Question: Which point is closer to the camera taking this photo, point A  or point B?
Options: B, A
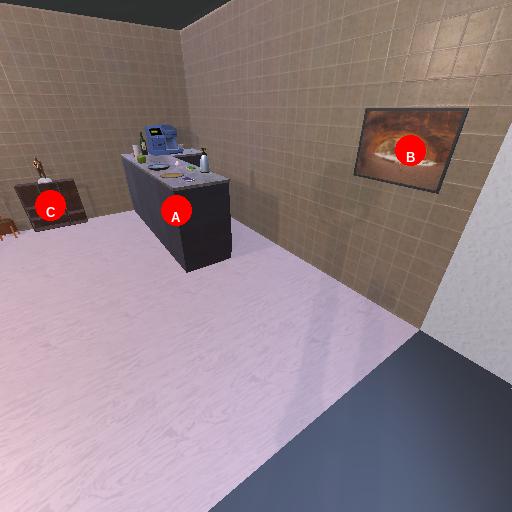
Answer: B